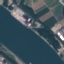
Land use / land cover: River